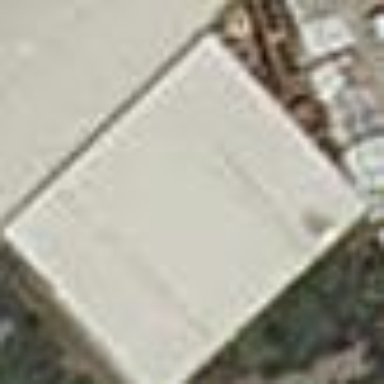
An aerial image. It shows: View of roof of building.